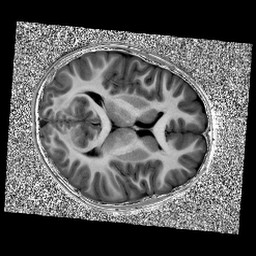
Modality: UNIT1
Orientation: axial
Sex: male
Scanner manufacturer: siemens
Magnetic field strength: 3 T
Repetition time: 5 s
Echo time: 0.00355 s